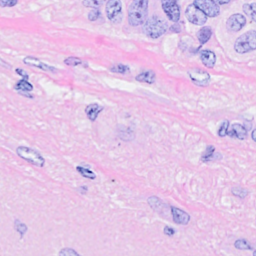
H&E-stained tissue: Breast